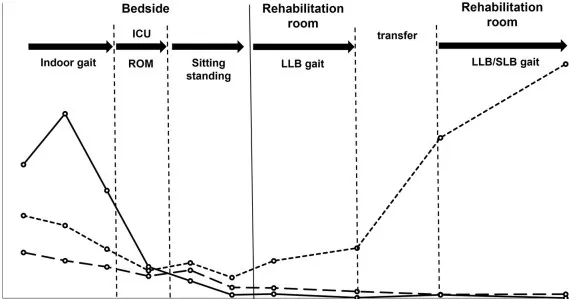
Blood collection item. PLT, platelet; Cre, creatinine; CRP, C-reactive protein; ROM, range of motion; LLB, long leg brace; ICU, intensive care unit. Day 1: hospitalization, Day 7: TAFRO diagnosis, Day 14: Cerebral infarction Onset. Day 19: Start of bed release, Day 27: Start of LLB gait, Day 56: hospital transfer. Day 100: discharge from hospital.
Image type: chart (chart)